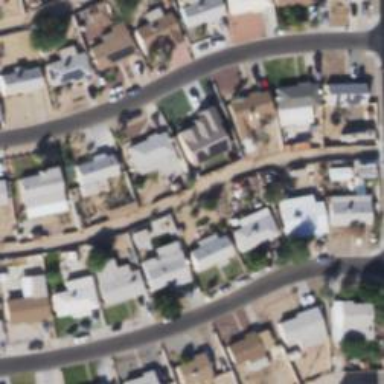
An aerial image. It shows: Alleyway designated as service road.